Field crop: maize
Growth stage: 2
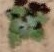
Species: chenopodium